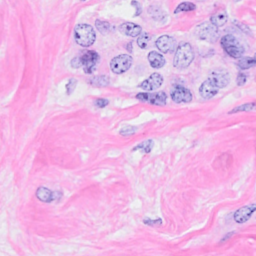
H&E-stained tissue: Breast